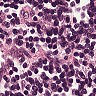
Metastatic tissue present: no